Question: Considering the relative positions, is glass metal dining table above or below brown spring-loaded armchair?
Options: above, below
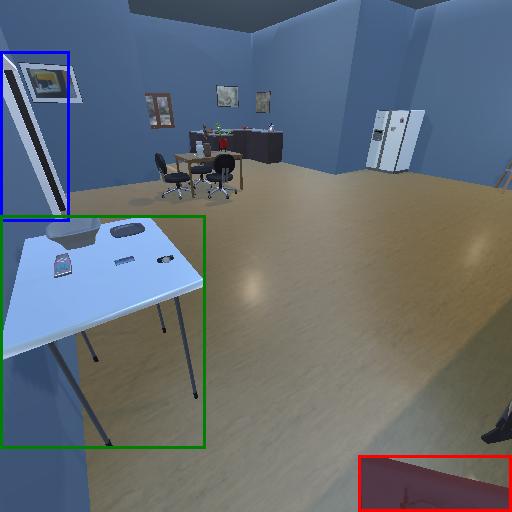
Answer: above